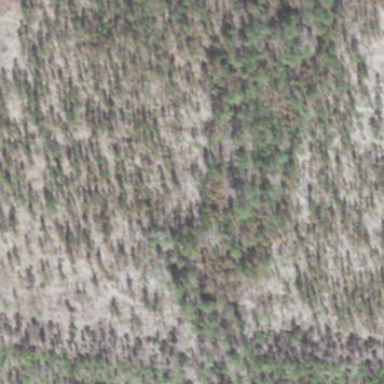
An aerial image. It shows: Woodland with needle-leaved trees.